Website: apple
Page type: customer-info-address
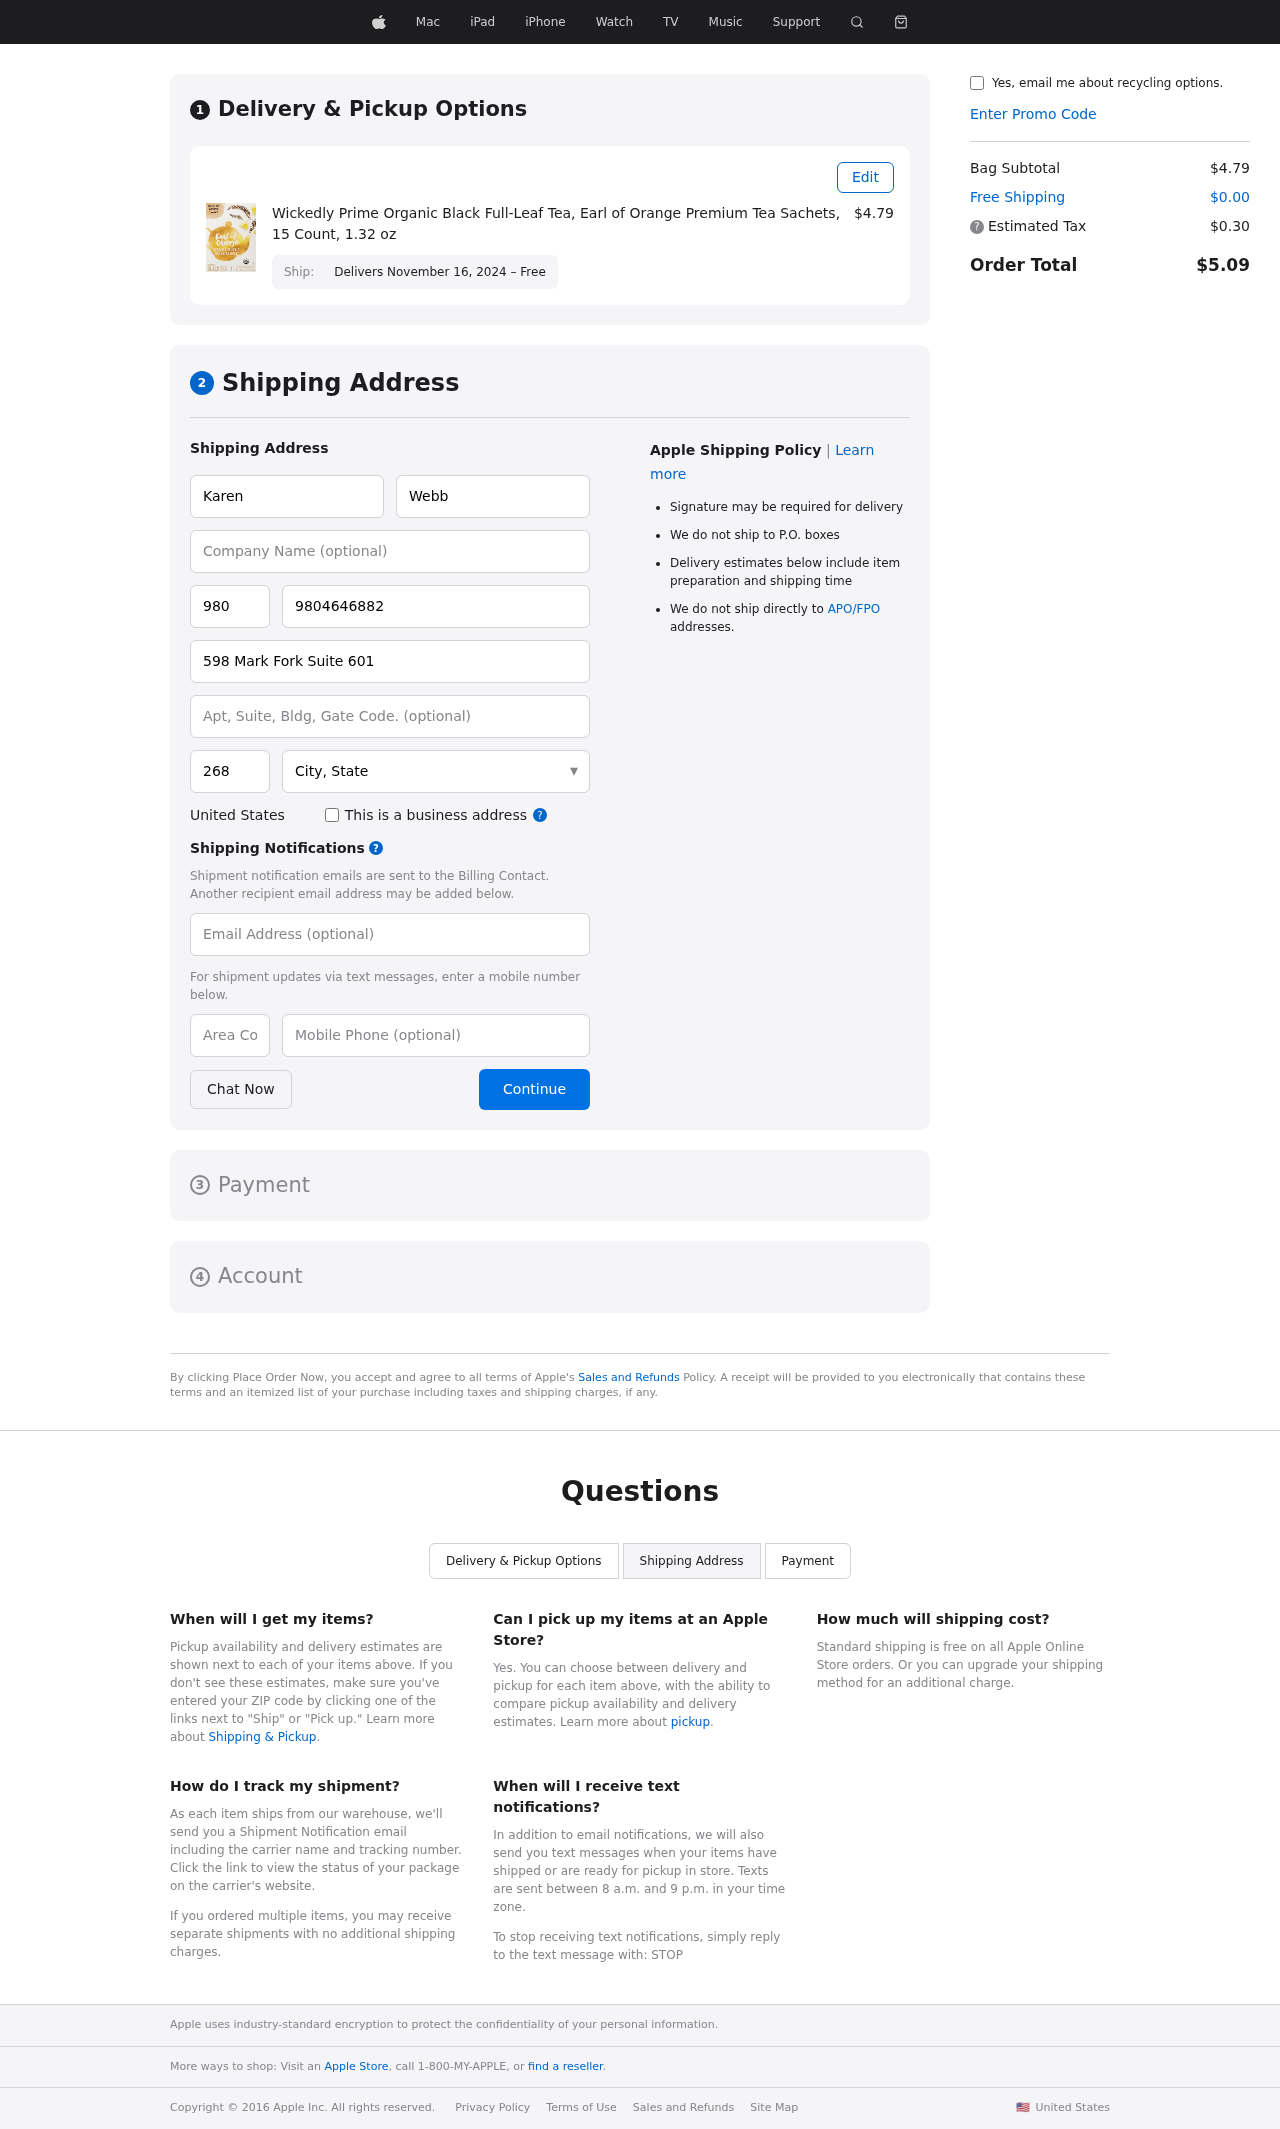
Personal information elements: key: PII_CITY_STATE
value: Adamsmouth, CA
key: PII_COUNTRY
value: United States
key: PII_EMAIL
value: karenwebb@hotmail.com
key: PII_FIRSTNAME
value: Karen
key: PII_LASTNAME
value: Webb
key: PII_PHONE
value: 9804646882
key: PII_PHONE_ALT
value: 8394718851
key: PII_PHONE_ALT_AREA
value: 839
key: PII_PHONE_AREA
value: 980
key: PII_POSTCODE
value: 26861
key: PII_STREET
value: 598 Mark Fork Suite 601
Product elements: key: PRODUCT1_NAME
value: Wickedly Prime Organic Black Full-Leaf Tea, Earl of Orange Premium Tea Sachets, 15 Count, 1.32 oz
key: PRODUCT1_PRICE
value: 4.79
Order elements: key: ORDER_DELIVERY_DATE
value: Delivers November 16, 2024 – Free
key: ORDER_SUBTOTAL
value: $4.79
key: ORDER_SHIPPING_COST
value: $0.00
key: ORDER_TAX
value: $0.30
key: ORDER_TOTAL
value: $5.09